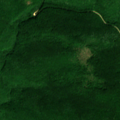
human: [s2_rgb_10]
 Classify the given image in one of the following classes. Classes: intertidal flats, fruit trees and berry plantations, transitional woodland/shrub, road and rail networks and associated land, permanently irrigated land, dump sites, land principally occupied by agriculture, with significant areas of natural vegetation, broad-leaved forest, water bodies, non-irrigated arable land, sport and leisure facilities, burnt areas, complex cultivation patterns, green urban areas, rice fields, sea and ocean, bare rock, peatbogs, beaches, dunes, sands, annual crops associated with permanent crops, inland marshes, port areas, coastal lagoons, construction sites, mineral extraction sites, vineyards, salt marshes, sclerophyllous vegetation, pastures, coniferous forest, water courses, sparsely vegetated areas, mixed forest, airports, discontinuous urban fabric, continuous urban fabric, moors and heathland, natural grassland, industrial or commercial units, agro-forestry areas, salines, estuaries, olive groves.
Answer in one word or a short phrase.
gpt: broad-leaved forest